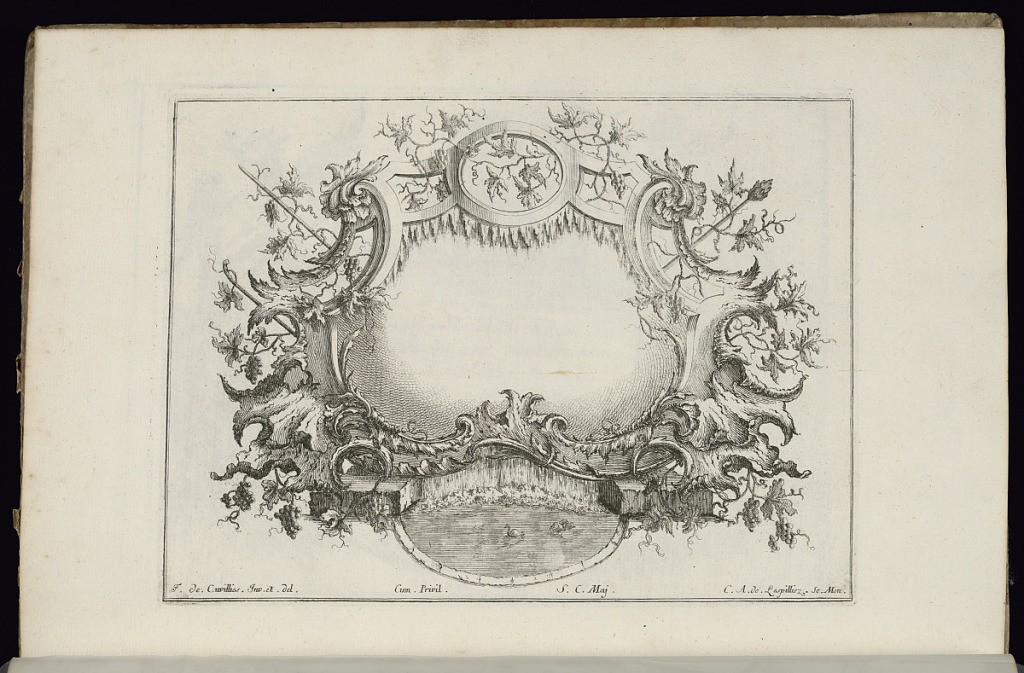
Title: Cartouche with Wine Leaves and Grapes
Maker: François de Cuvilliés the Elder, Belgian, 1695 - 1768
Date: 1738
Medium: Etching and engraving on paper
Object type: Bound print
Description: Blank symmetrical oblong rocille cartouche framed vines of wine leaves and grapes. At lower center, a pool of water with two swimming birds.